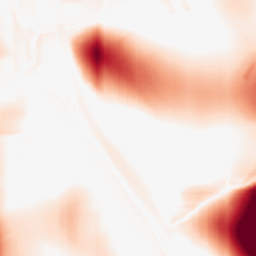
Category: morphological
Decomposition family: rolling_ball
Decomposition parameters: radius: 50
Upsampling method: regularized
Upsampling parameters: scale: 2
lambda_reg: 0.01
Upsampling scale: 2